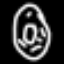
Label: donut